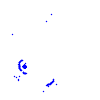
Particle: pion